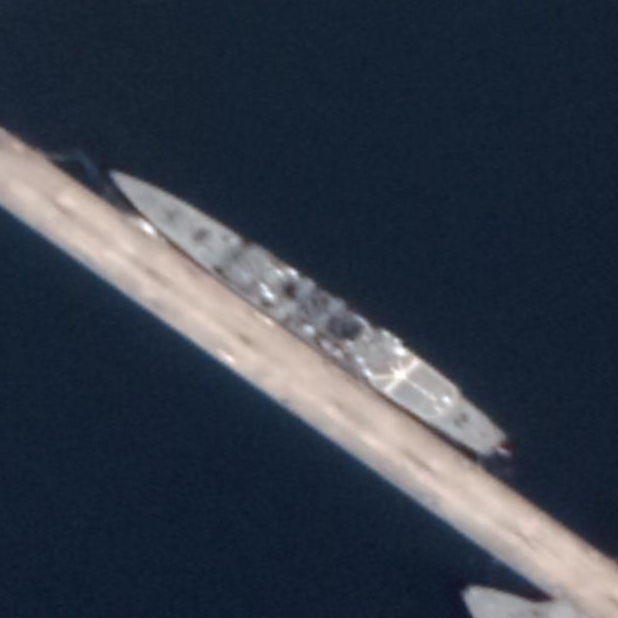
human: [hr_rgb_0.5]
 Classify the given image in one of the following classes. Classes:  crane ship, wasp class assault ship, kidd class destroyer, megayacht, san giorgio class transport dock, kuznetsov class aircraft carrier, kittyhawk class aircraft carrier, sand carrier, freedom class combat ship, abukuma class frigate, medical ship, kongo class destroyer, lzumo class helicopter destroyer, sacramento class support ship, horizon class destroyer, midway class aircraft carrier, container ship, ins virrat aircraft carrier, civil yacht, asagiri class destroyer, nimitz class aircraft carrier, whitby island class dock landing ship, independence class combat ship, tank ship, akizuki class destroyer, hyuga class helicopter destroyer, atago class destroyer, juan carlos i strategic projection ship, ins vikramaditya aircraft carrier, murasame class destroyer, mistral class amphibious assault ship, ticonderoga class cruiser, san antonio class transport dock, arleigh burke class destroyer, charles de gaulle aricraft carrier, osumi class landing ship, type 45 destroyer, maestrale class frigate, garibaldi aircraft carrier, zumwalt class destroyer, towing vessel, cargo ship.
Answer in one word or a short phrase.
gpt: Abukuma class frigate